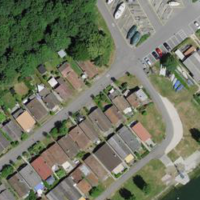
EUNIS habitat code: 54
Species observed at this site:
Galanthus nivalis
Sturnus vulgaris